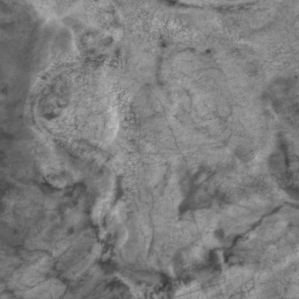
Label: non_frost